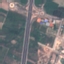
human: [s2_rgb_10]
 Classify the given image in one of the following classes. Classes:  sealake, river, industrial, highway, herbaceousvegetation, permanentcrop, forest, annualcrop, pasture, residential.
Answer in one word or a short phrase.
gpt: Highway